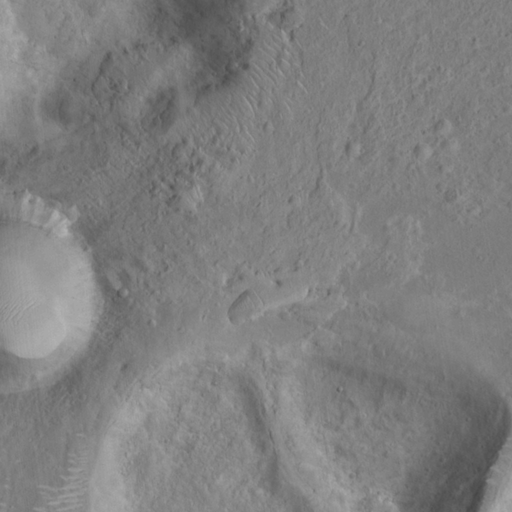
Classes present: Background, Cone